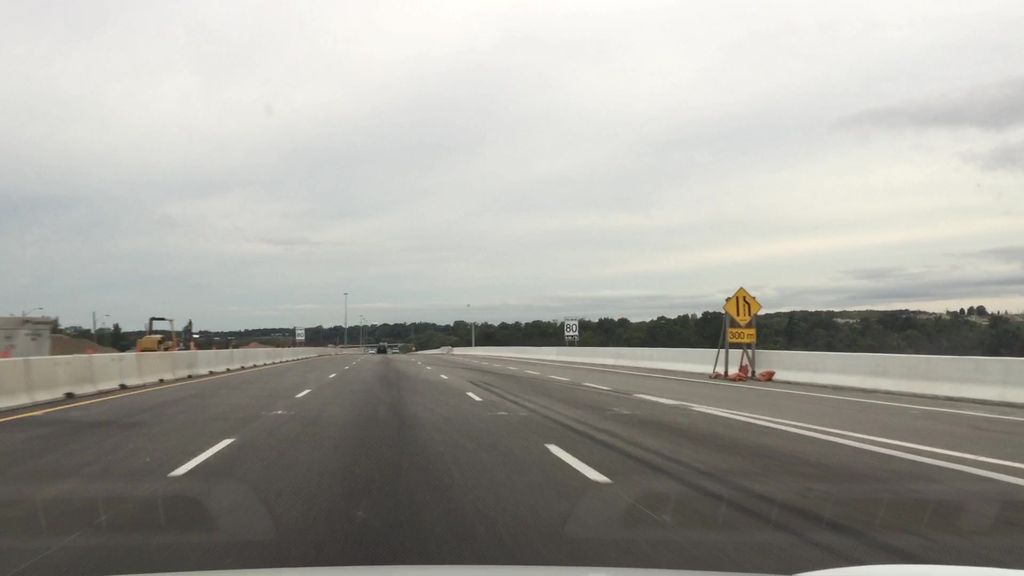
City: kitchener-waterloo